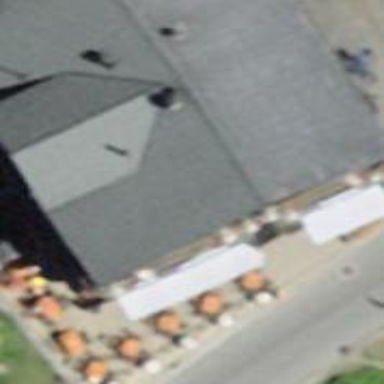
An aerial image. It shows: Cafe that also functions as bakery.